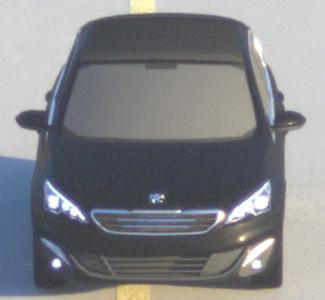
Make: Peugeot
Model: 308 VTi 82
Detailed model: 308 (II)
Model produced from: 2013/09
Model produced until: 2014/11
Doors: 5
Color: black
Road condition: dry road
Daytime: sunrise or sunset
Contrast: high contrast